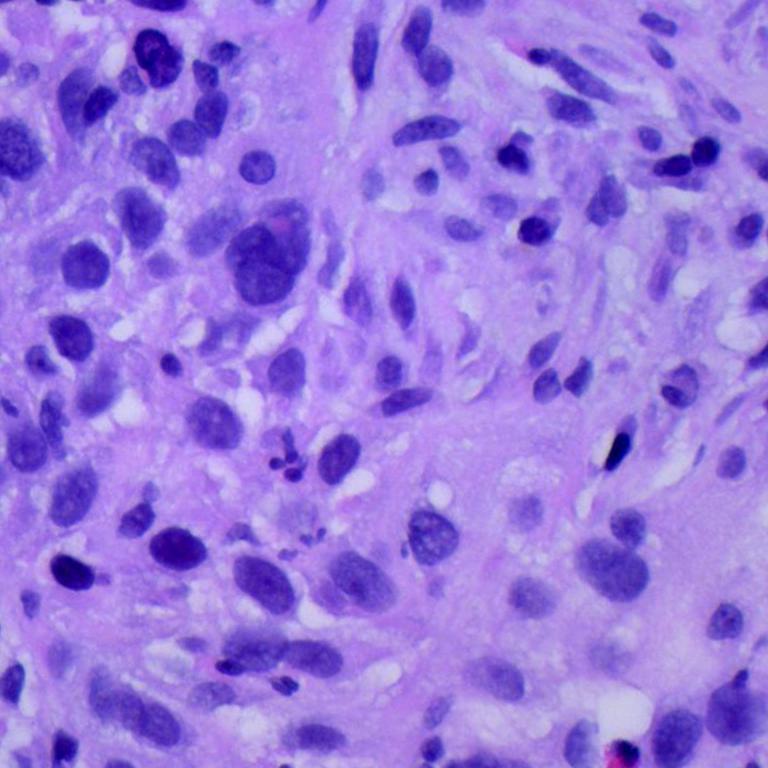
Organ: lung
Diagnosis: squamous carcinomas